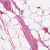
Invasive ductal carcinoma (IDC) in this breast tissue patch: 0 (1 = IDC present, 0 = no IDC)